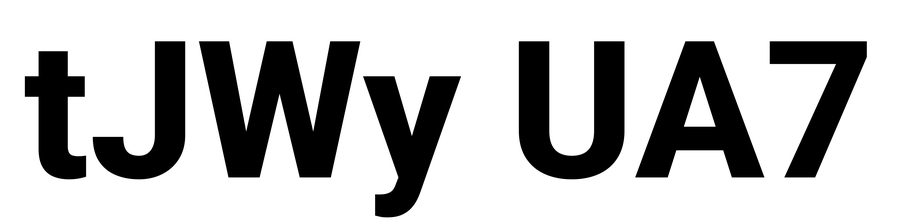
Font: Roboto_ExtraBold